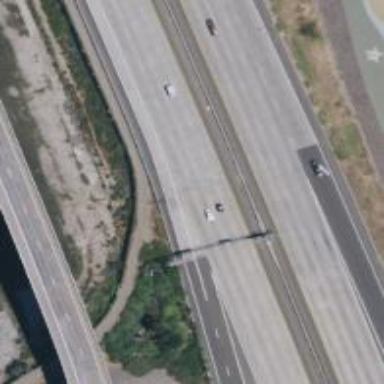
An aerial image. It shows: Motorway junction.